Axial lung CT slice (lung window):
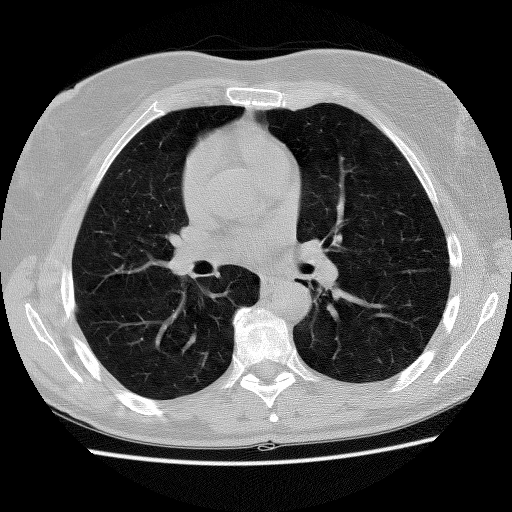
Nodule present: no